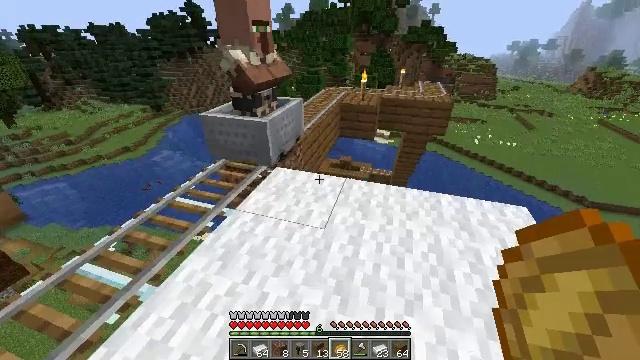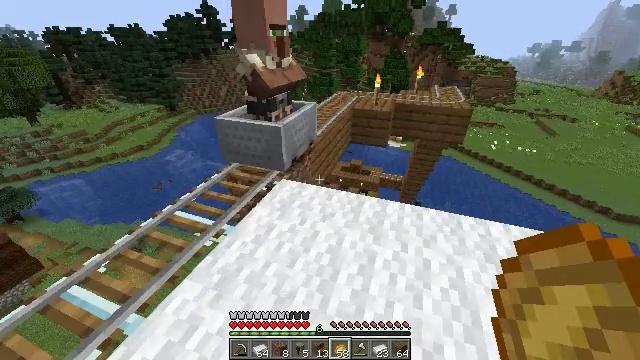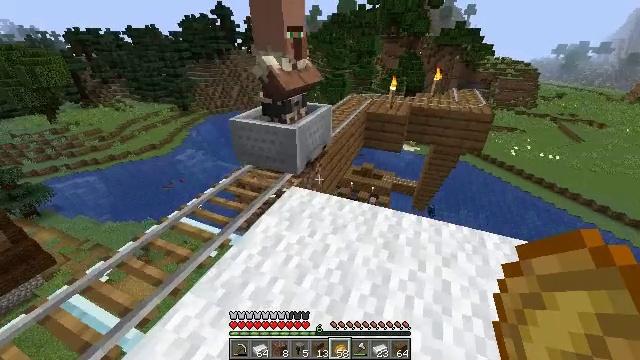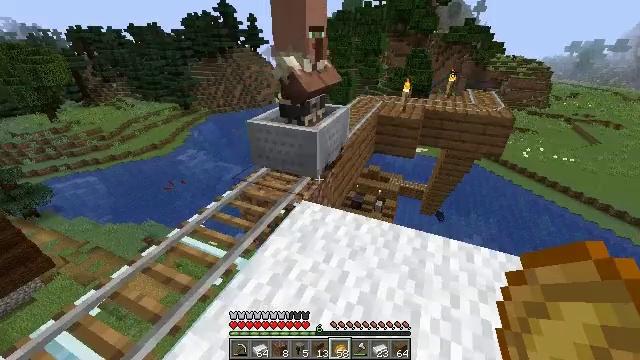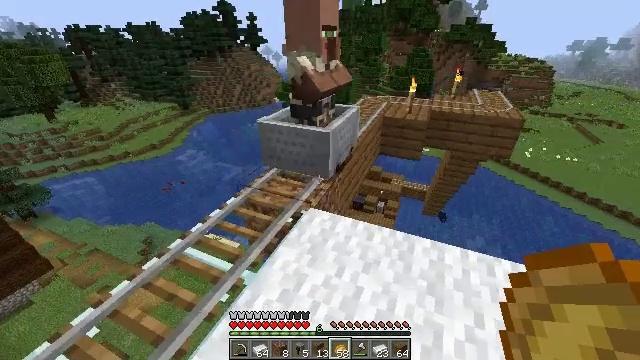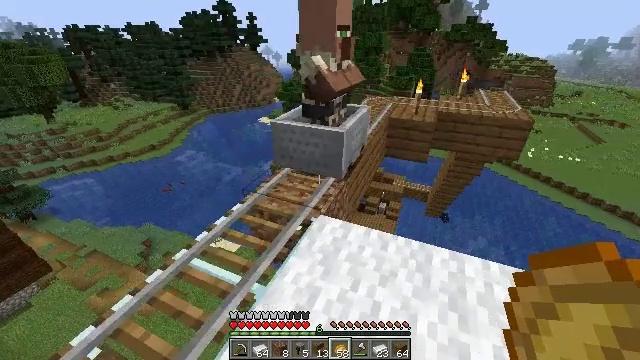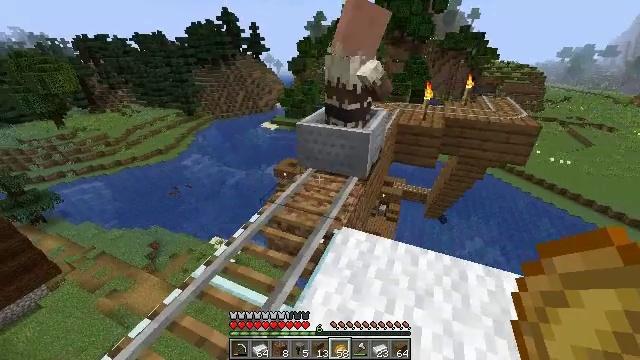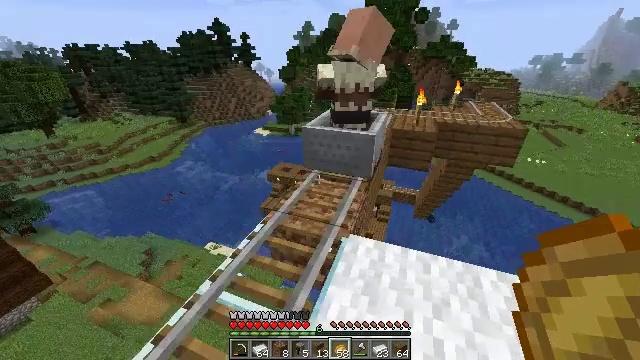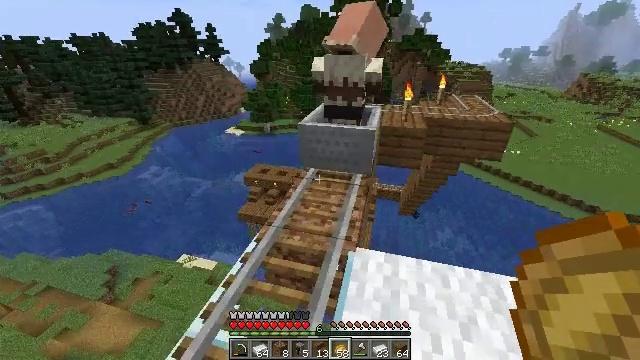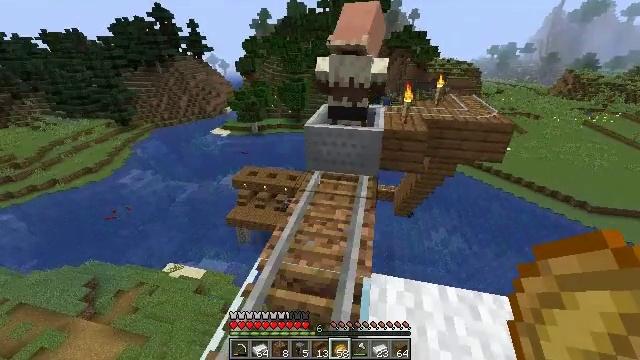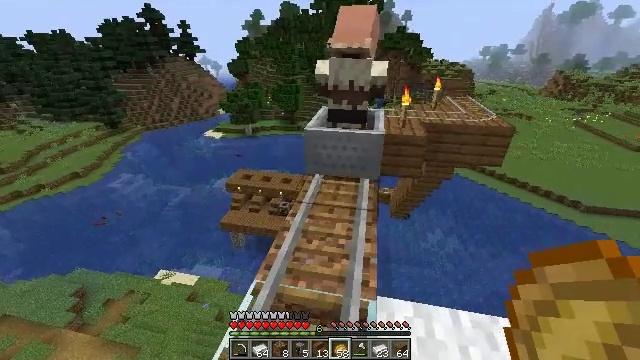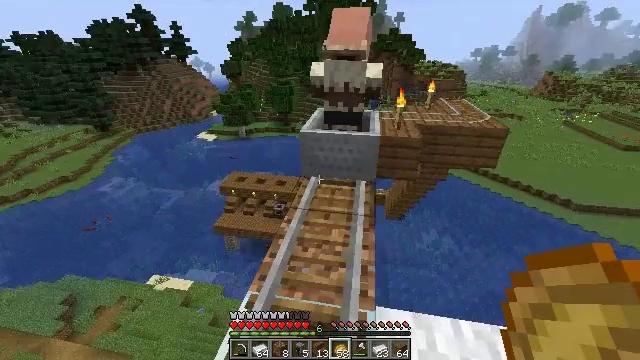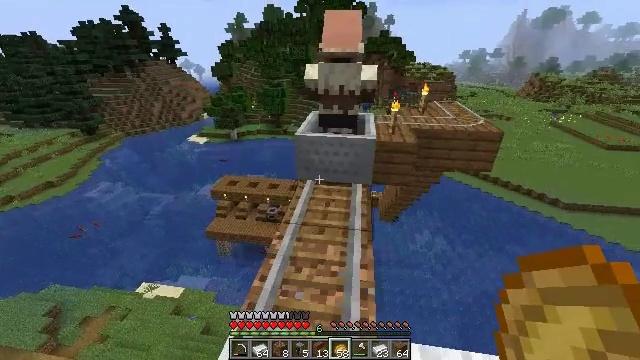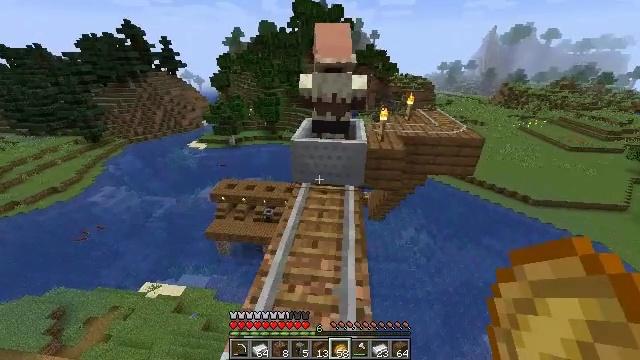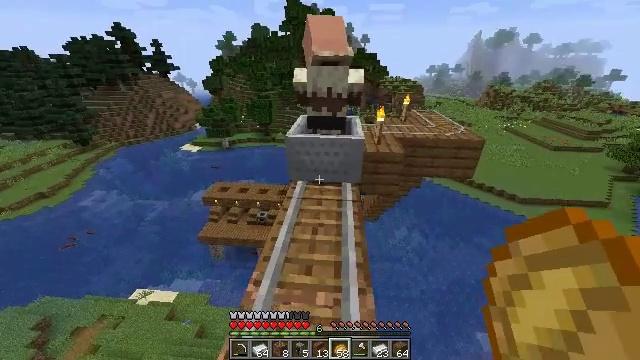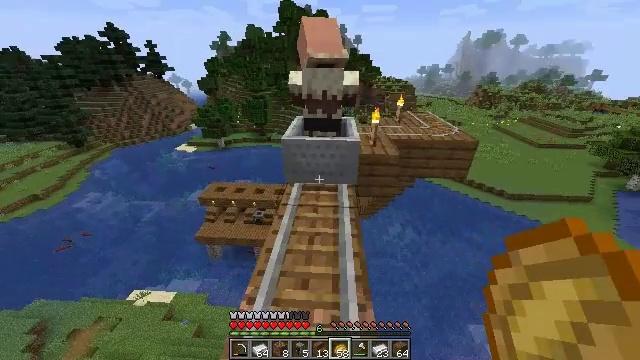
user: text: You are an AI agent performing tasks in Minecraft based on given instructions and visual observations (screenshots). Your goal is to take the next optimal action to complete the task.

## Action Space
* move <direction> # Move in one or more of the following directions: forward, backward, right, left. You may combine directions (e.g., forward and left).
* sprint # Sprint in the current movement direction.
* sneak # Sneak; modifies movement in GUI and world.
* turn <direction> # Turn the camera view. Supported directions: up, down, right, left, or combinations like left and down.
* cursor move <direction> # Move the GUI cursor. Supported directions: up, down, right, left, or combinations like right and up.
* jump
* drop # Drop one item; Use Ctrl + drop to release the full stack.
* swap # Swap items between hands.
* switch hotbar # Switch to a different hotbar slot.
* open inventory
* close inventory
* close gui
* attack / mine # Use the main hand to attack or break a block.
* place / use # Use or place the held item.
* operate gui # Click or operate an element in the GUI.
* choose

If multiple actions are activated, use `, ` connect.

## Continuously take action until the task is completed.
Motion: motion action
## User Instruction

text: Break the smithing table to move it.
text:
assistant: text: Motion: move forward, turn left
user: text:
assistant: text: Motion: move forward and move left, turn left
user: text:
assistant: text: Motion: move forward and move left
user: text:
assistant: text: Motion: move forward and move left
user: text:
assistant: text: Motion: move forward and move left
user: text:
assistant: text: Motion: move forward and move left
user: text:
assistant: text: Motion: move forward and move left, turn right
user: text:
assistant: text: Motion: move forward and move left, turn right
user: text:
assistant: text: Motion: move forward, turn right
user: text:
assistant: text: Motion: move forward, turn right
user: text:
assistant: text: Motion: move forward, sprint, turn right
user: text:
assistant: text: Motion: move forward, sprint, turn right
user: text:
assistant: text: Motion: move forward, sprint, turn right
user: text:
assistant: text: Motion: move forward, sprint, turn right
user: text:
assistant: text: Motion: move forward, turn right
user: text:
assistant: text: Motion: move forward, turn right
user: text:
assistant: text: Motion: move forward, sprint, turn right
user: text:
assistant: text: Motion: move forward, sprint
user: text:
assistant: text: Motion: move forward, sprint
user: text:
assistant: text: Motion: move forward, sprint
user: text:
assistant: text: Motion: move forward
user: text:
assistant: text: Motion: move forward, turn down
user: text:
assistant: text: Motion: move forward, sprint, turn down
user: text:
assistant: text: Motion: move forward, sprint
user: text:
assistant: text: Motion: move forward, sprint, turn down
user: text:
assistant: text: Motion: move forward
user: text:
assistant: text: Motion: no_op
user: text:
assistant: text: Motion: turn down
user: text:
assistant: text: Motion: no_op
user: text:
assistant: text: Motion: no_op